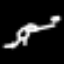
Label: frog